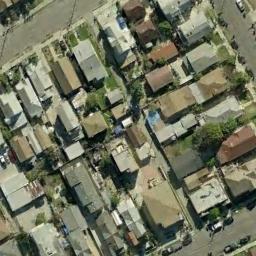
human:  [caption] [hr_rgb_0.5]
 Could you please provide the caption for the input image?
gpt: There are many roads and neatly arranged houses and trees and many vehicles in densely populated areas .

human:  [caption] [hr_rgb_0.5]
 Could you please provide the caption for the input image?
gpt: A dense residential area with lots of houses next to each other is surrounded by some roads .

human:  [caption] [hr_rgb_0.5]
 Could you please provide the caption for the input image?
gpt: There is also a green area in the residential area .

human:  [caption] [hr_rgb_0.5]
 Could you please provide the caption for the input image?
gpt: The dense residential is next to the road with some cars .

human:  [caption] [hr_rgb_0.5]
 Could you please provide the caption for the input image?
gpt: There are many brown and gray buildings on dense residential area .